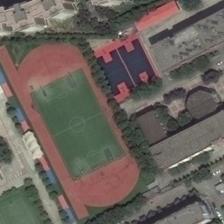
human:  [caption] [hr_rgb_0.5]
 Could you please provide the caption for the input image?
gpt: a playground with two basketball fields next to it is surrounded by buildings and trees .

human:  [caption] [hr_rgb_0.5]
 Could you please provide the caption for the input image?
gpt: two dark blue baksetball courts is laocted quite closely to the football field .

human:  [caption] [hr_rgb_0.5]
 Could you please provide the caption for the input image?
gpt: a playground with two basketball fields next to it is surrounded by buildings and trees .

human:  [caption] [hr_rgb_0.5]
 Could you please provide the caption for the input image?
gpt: some buildings and green trees are around a playground and two basketball fields .

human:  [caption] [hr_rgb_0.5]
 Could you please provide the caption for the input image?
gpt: a playground with two basketball fields next to it is surrounded by some green trees and many buildings .